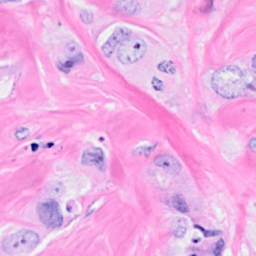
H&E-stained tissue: Breast